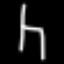
Label: chair